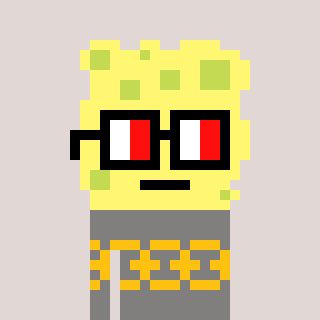
a pixel art character with square glasses with black frames and red eyes, a sponge-shaped head and a bluegrey-colored body on a warm background